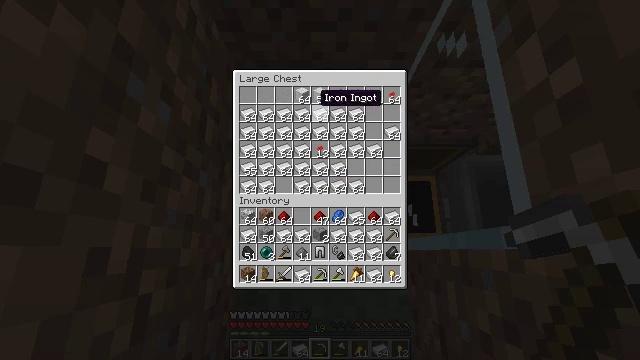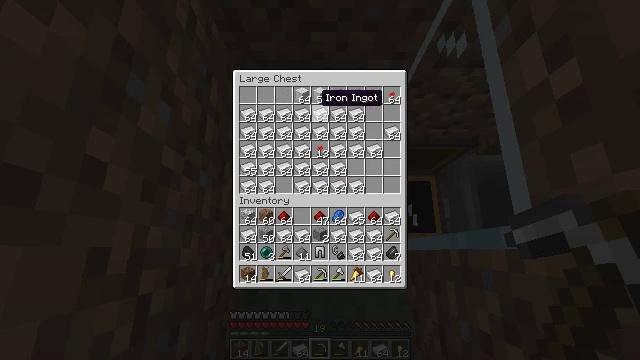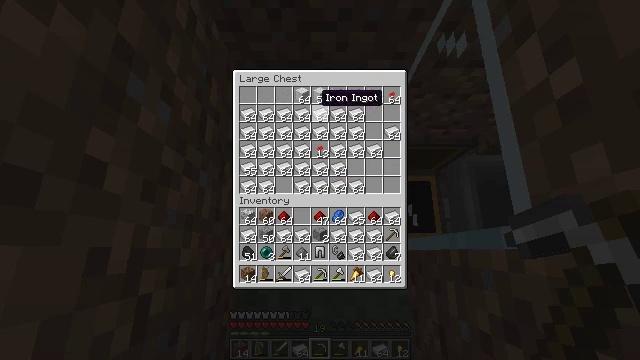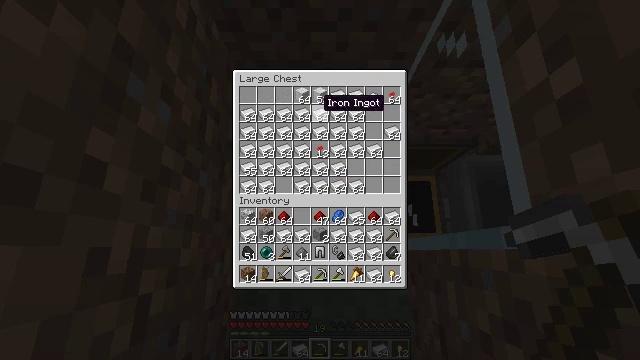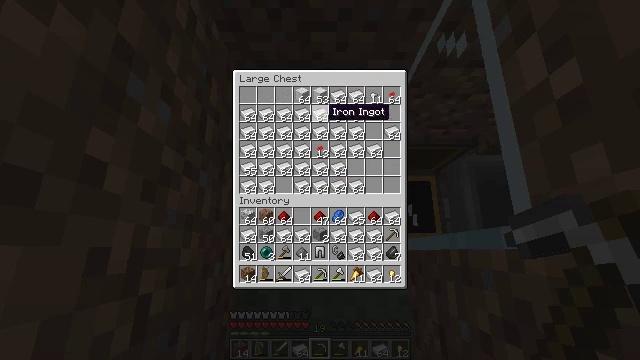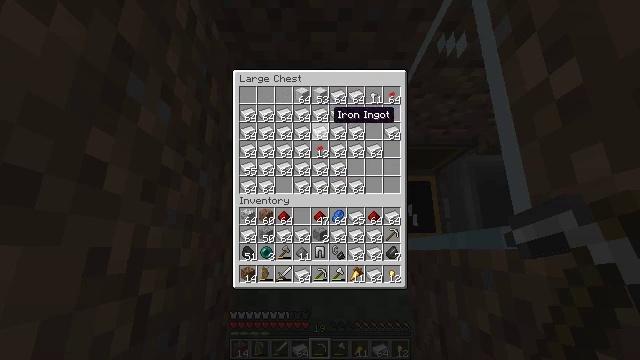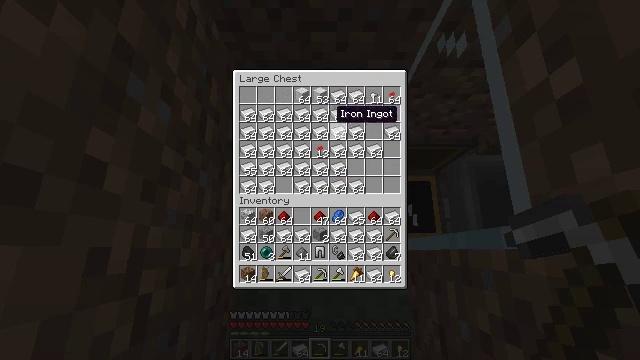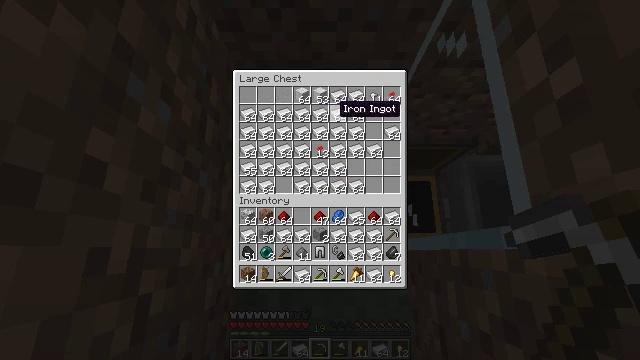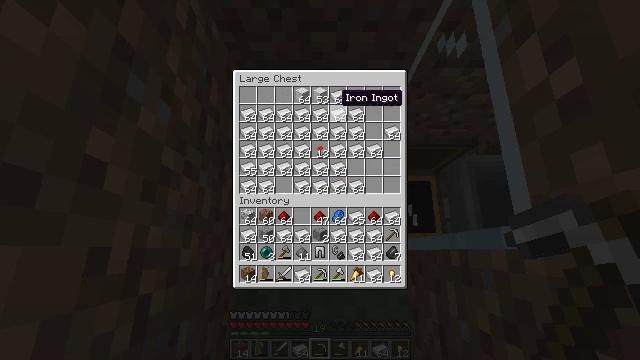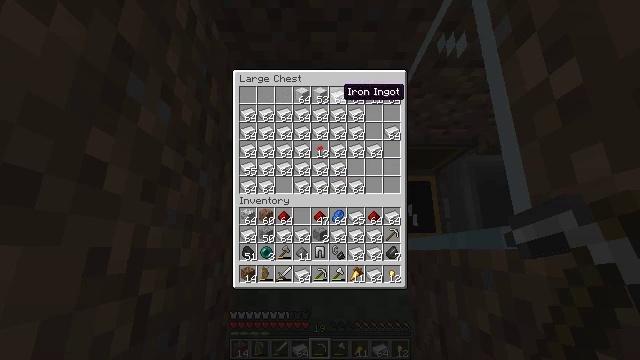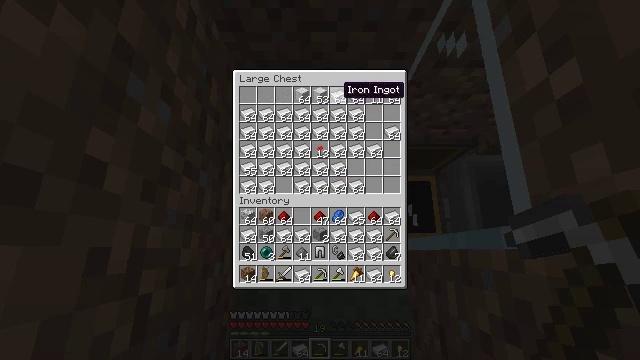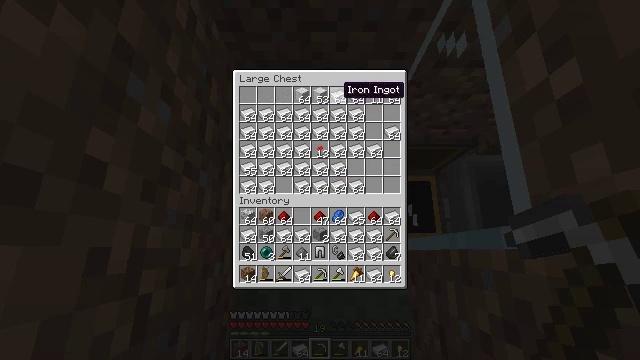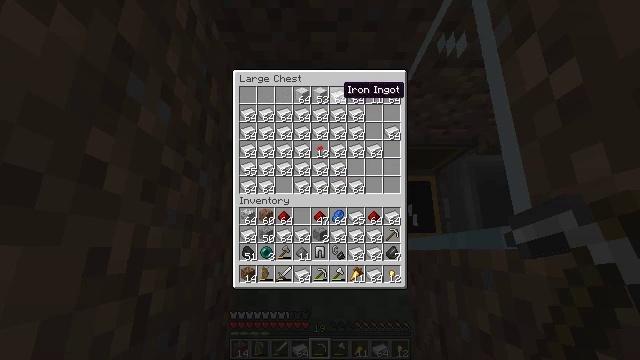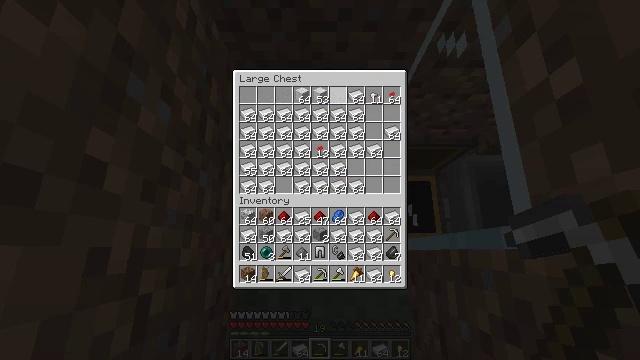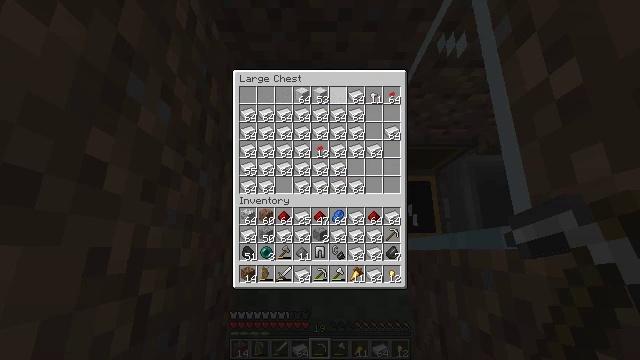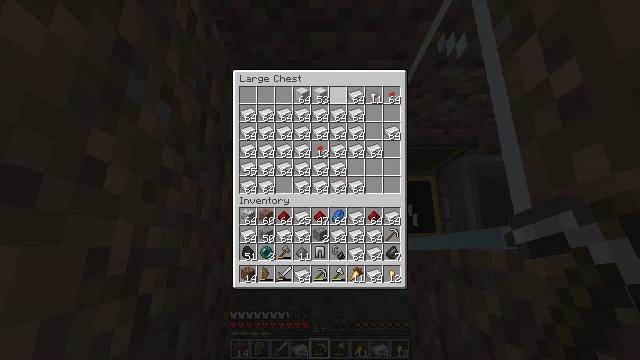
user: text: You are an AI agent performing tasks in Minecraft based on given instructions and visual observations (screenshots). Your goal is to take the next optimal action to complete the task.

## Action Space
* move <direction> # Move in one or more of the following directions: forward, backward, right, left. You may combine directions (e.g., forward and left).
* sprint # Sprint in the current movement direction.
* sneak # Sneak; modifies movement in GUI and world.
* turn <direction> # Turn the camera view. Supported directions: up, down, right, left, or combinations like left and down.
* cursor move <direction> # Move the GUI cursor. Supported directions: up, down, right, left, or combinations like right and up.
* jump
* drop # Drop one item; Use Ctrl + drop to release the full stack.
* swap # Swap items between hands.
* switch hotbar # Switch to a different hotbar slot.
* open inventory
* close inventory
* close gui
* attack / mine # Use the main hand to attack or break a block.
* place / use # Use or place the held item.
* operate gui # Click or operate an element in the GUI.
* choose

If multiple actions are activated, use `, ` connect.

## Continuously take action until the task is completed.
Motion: motion action
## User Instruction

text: Use the crafting table to create an iron block from ingots.
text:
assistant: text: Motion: sneak
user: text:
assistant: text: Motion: sneak
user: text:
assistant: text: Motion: sneak
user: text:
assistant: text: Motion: sneak, turn down
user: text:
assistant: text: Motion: sneak
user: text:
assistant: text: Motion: sneak
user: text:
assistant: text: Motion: sneak
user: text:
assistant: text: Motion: sneak, turn up
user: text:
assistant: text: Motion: sneak
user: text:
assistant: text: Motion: sneak
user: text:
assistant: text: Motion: sneak
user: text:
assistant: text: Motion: sneak
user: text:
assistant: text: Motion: sneak, attack / mine
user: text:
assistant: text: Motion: sneak, attack / mine
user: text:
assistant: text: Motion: sneak, attack / mine
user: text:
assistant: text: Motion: sneak
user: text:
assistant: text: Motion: sneak
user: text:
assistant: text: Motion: sneak
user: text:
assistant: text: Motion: sneak
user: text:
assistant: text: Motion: sneak, attack / mine
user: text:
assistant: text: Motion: sneak, attack / mine
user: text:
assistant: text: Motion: sneak, attack / mine
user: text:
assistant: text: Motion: sneak
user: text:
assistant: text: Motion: sneak, turn down
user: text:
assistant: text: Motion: sneak, turn down
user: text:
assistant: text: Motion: sneak, turn down
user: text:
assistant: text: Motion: sneak, turn down
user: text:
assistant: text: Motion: sneak
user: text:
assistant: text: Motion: sneak
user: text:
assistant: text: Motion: sneak